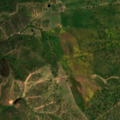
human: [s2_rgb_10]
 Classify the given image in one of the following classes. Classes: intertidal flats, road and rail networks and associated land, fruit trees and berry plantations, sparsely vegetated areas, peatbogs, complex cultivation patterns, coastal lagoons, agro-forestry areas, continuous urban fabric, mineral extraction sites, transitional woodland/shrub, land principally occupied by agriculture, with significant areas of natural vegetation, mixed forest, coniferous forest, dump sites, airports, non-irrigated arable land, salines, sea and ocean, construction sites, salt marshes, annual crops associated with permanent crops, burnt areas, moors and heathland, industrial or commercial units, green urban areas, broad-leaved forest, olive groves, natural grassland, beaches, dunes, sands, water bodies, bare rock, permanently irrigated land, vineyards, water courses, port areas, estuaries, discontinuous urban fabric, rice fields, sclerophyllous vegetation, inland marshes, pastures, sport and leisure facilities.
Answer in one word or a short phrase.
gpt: continuous urban fabric